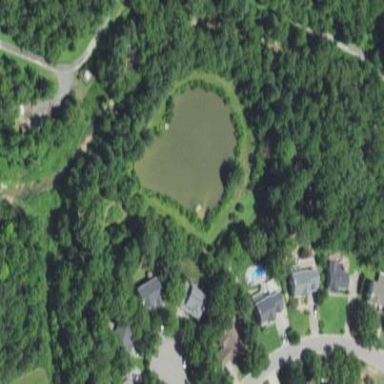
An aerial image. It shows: Serene pond surrounded by nature.